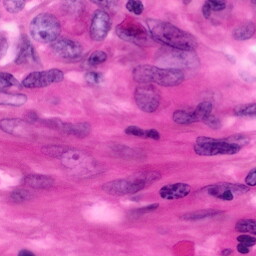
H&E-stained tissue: Pancreatic